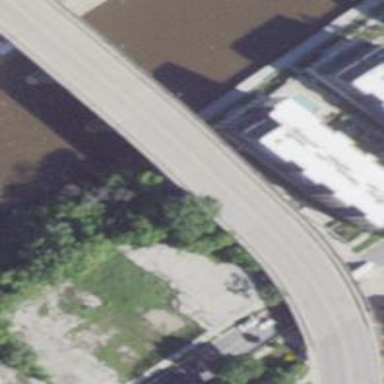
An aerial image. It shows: Cantilever bridge on path.